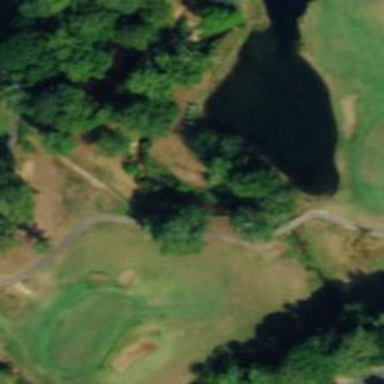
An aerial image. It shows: Picturesque scene of golf course with lateral water hazard.